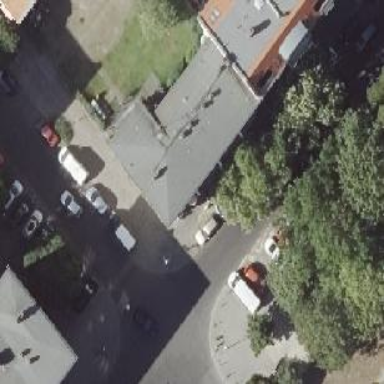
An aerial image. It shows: Street-side parking lot with asphalt surface.